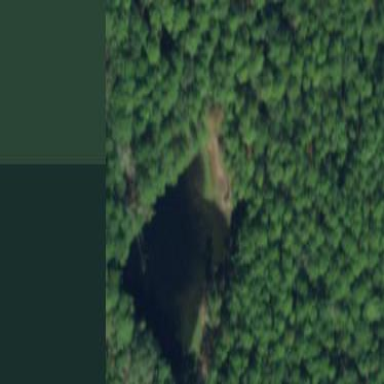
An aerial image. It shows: Peaceful pond surrounded by nature.